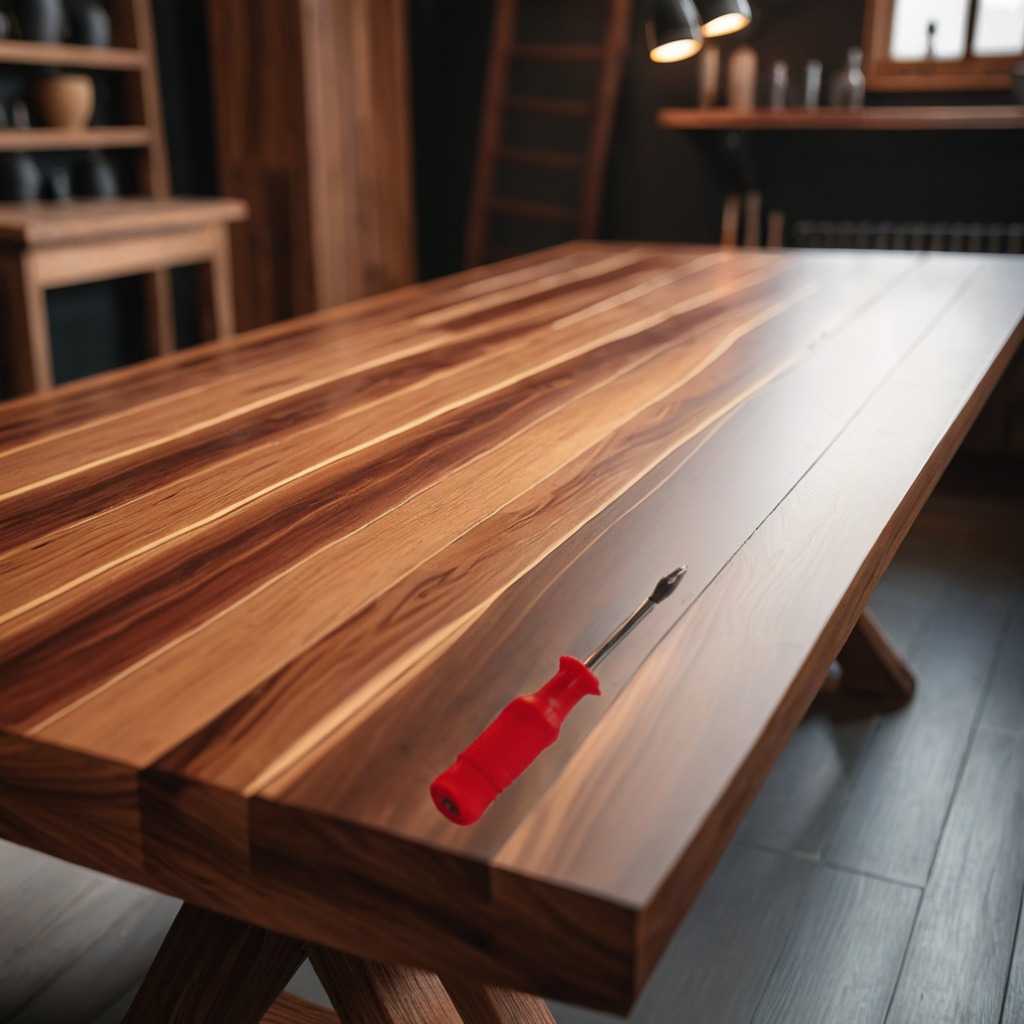
A screwdriver lies on the wooden table in a carpentry studio.